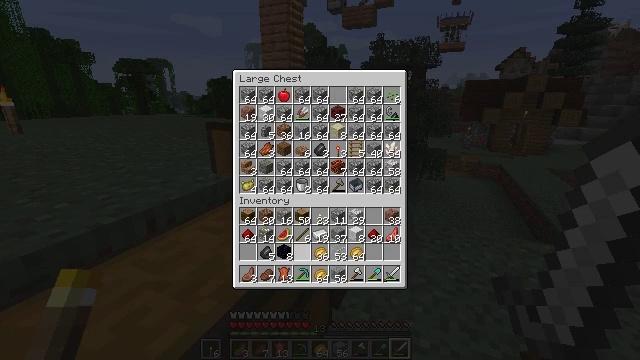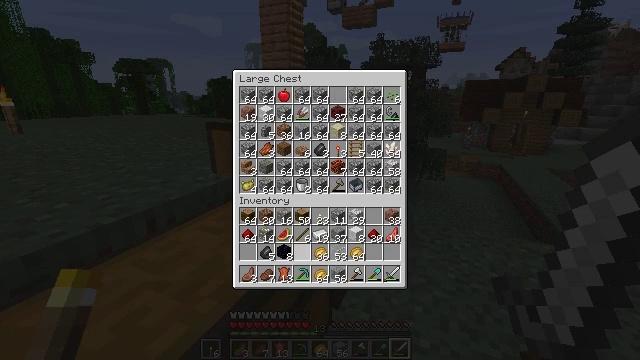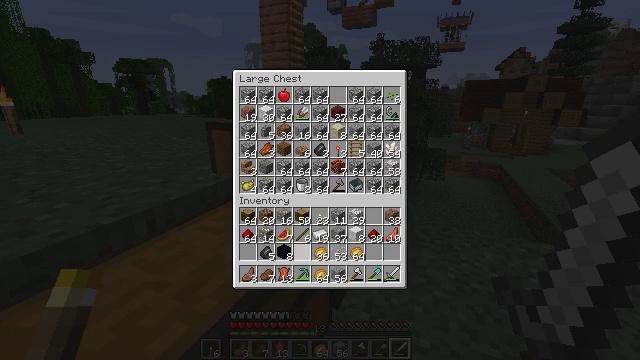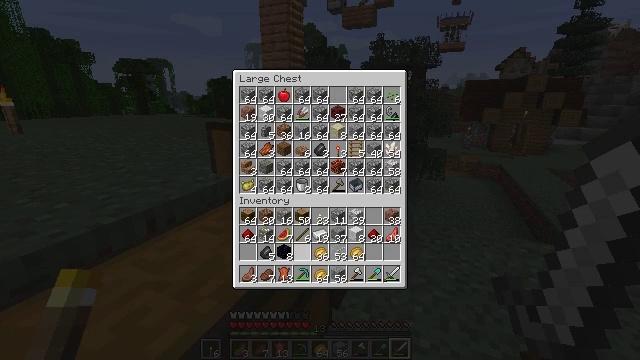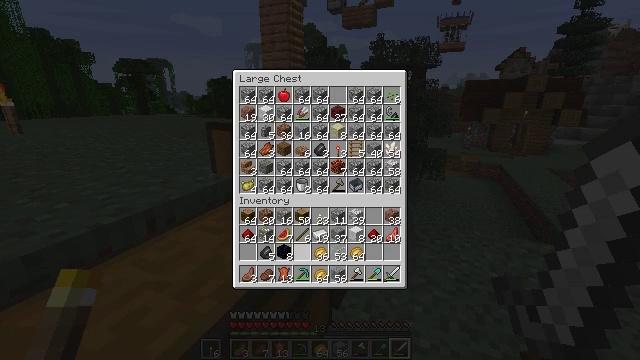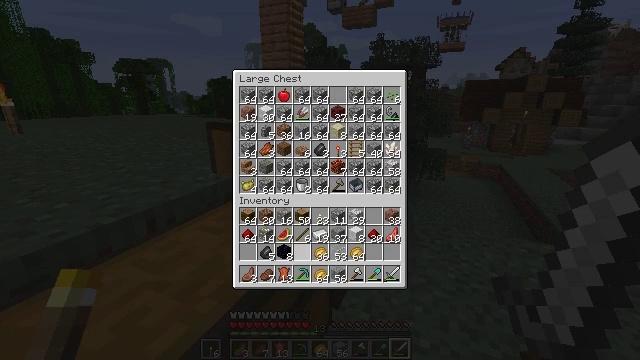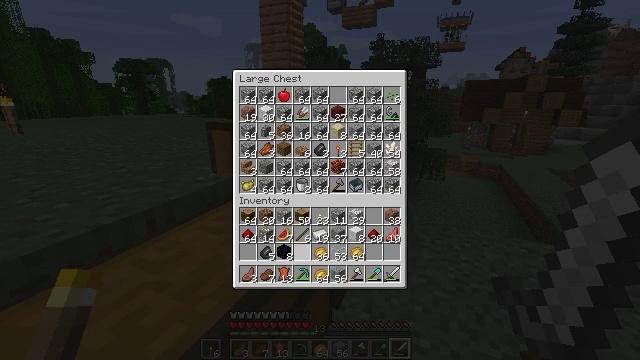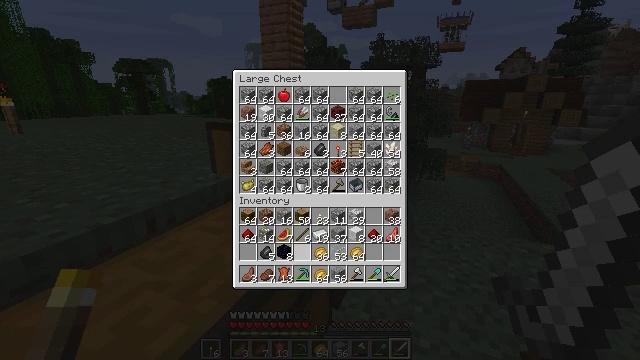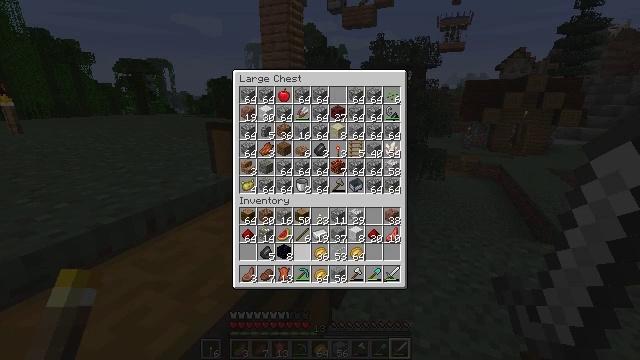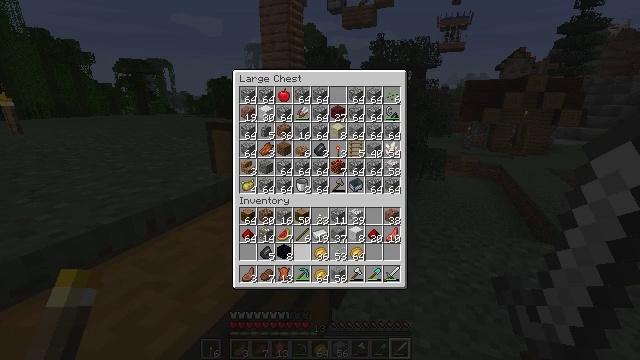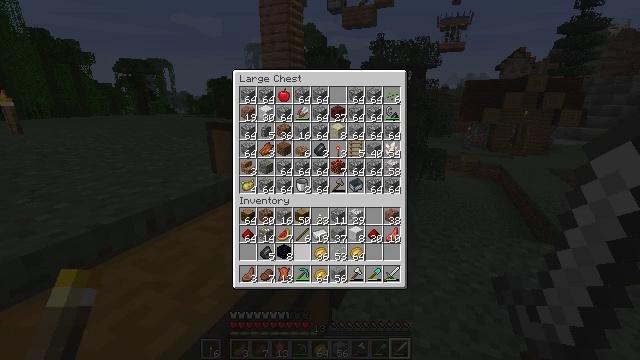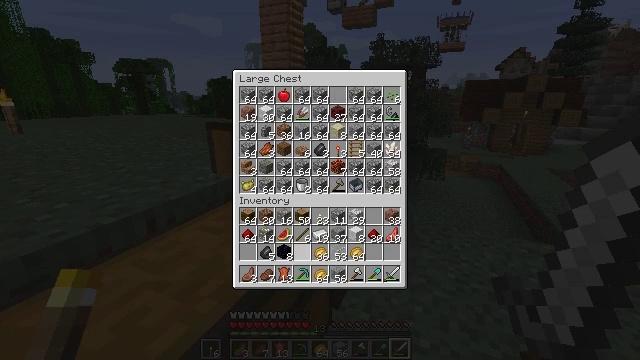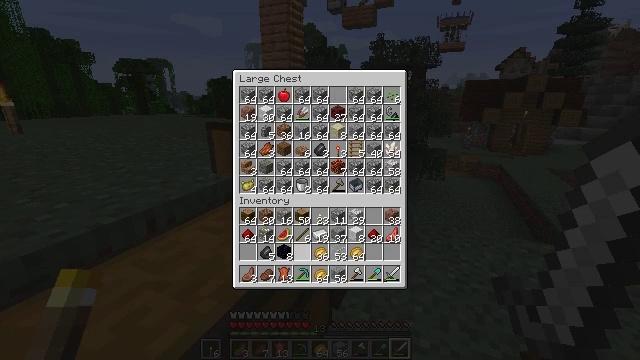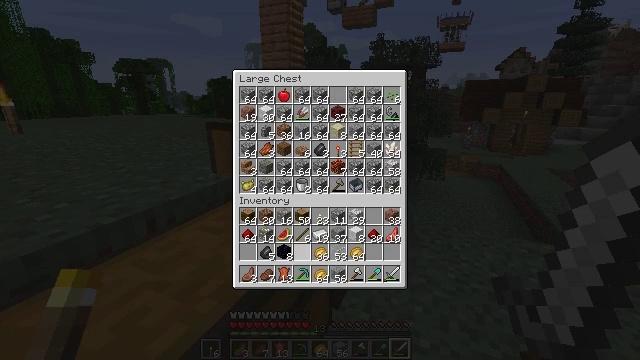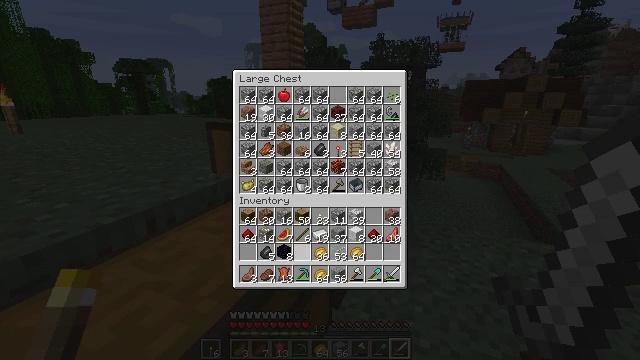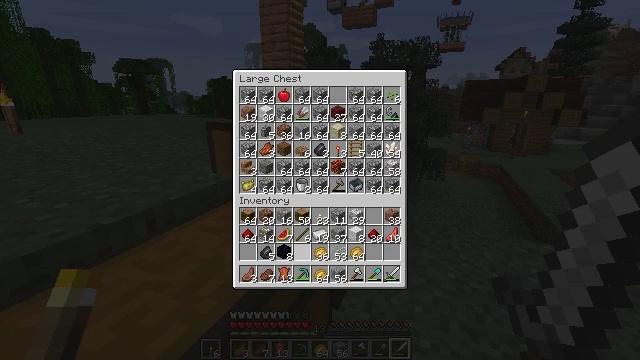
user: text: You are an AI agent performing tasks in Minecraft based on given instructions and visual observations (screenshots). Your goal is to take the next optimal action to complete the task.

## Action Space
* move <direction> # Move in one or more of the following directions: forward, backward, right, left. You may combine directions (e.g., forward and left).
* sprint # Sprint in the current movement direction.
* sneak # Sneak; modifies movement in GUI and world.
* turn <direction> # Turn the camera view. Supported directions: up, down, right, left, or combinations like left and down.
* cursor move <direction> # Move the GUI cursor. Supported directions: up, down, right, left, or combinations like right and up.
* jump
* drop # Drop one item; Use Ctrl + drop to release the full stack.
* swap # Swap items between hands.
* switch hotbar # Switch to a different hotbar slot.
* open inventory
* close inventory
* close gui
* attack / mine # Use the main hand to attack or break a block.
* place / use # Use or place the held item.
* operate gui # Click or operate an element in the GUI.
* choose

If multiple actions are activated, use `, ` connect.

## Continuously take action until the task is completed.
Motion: motion action
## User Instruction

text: Mine a melon block.
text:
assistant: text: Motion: no_op
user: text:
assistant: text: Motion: no_op
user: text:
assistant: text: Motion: no_op
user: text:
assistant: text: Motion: no_op
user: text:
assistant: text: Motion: no_op
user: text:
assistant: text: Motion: no_op
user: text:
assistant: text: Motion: no_op
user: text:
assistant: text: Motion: no_op
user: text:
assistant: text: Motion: no_op
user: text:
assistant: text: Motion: no_op
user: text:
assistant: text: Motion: no_op
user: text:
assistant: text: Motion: no_op
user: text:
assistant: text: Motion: no_op
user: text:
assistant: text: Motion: no_op
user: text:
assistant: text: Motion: no_op
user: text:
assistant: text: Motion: no_op
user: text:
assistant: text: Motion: no_op
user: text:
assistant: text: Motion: no_op
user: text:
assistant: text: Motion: no_op
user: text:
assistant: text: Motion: no_op
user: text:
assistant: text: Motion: no_op
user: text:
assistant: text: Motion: no_op
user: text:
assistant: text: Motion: no_op
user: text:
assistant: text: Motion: no_op
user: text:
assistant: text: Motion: no_op
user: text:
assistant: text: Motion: no_op
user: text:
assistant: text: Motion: no_op
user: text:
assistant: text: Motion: no_op
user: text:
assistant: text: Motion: no_op
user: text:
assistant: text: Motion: no_op